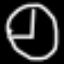
Label: clock